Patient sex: M
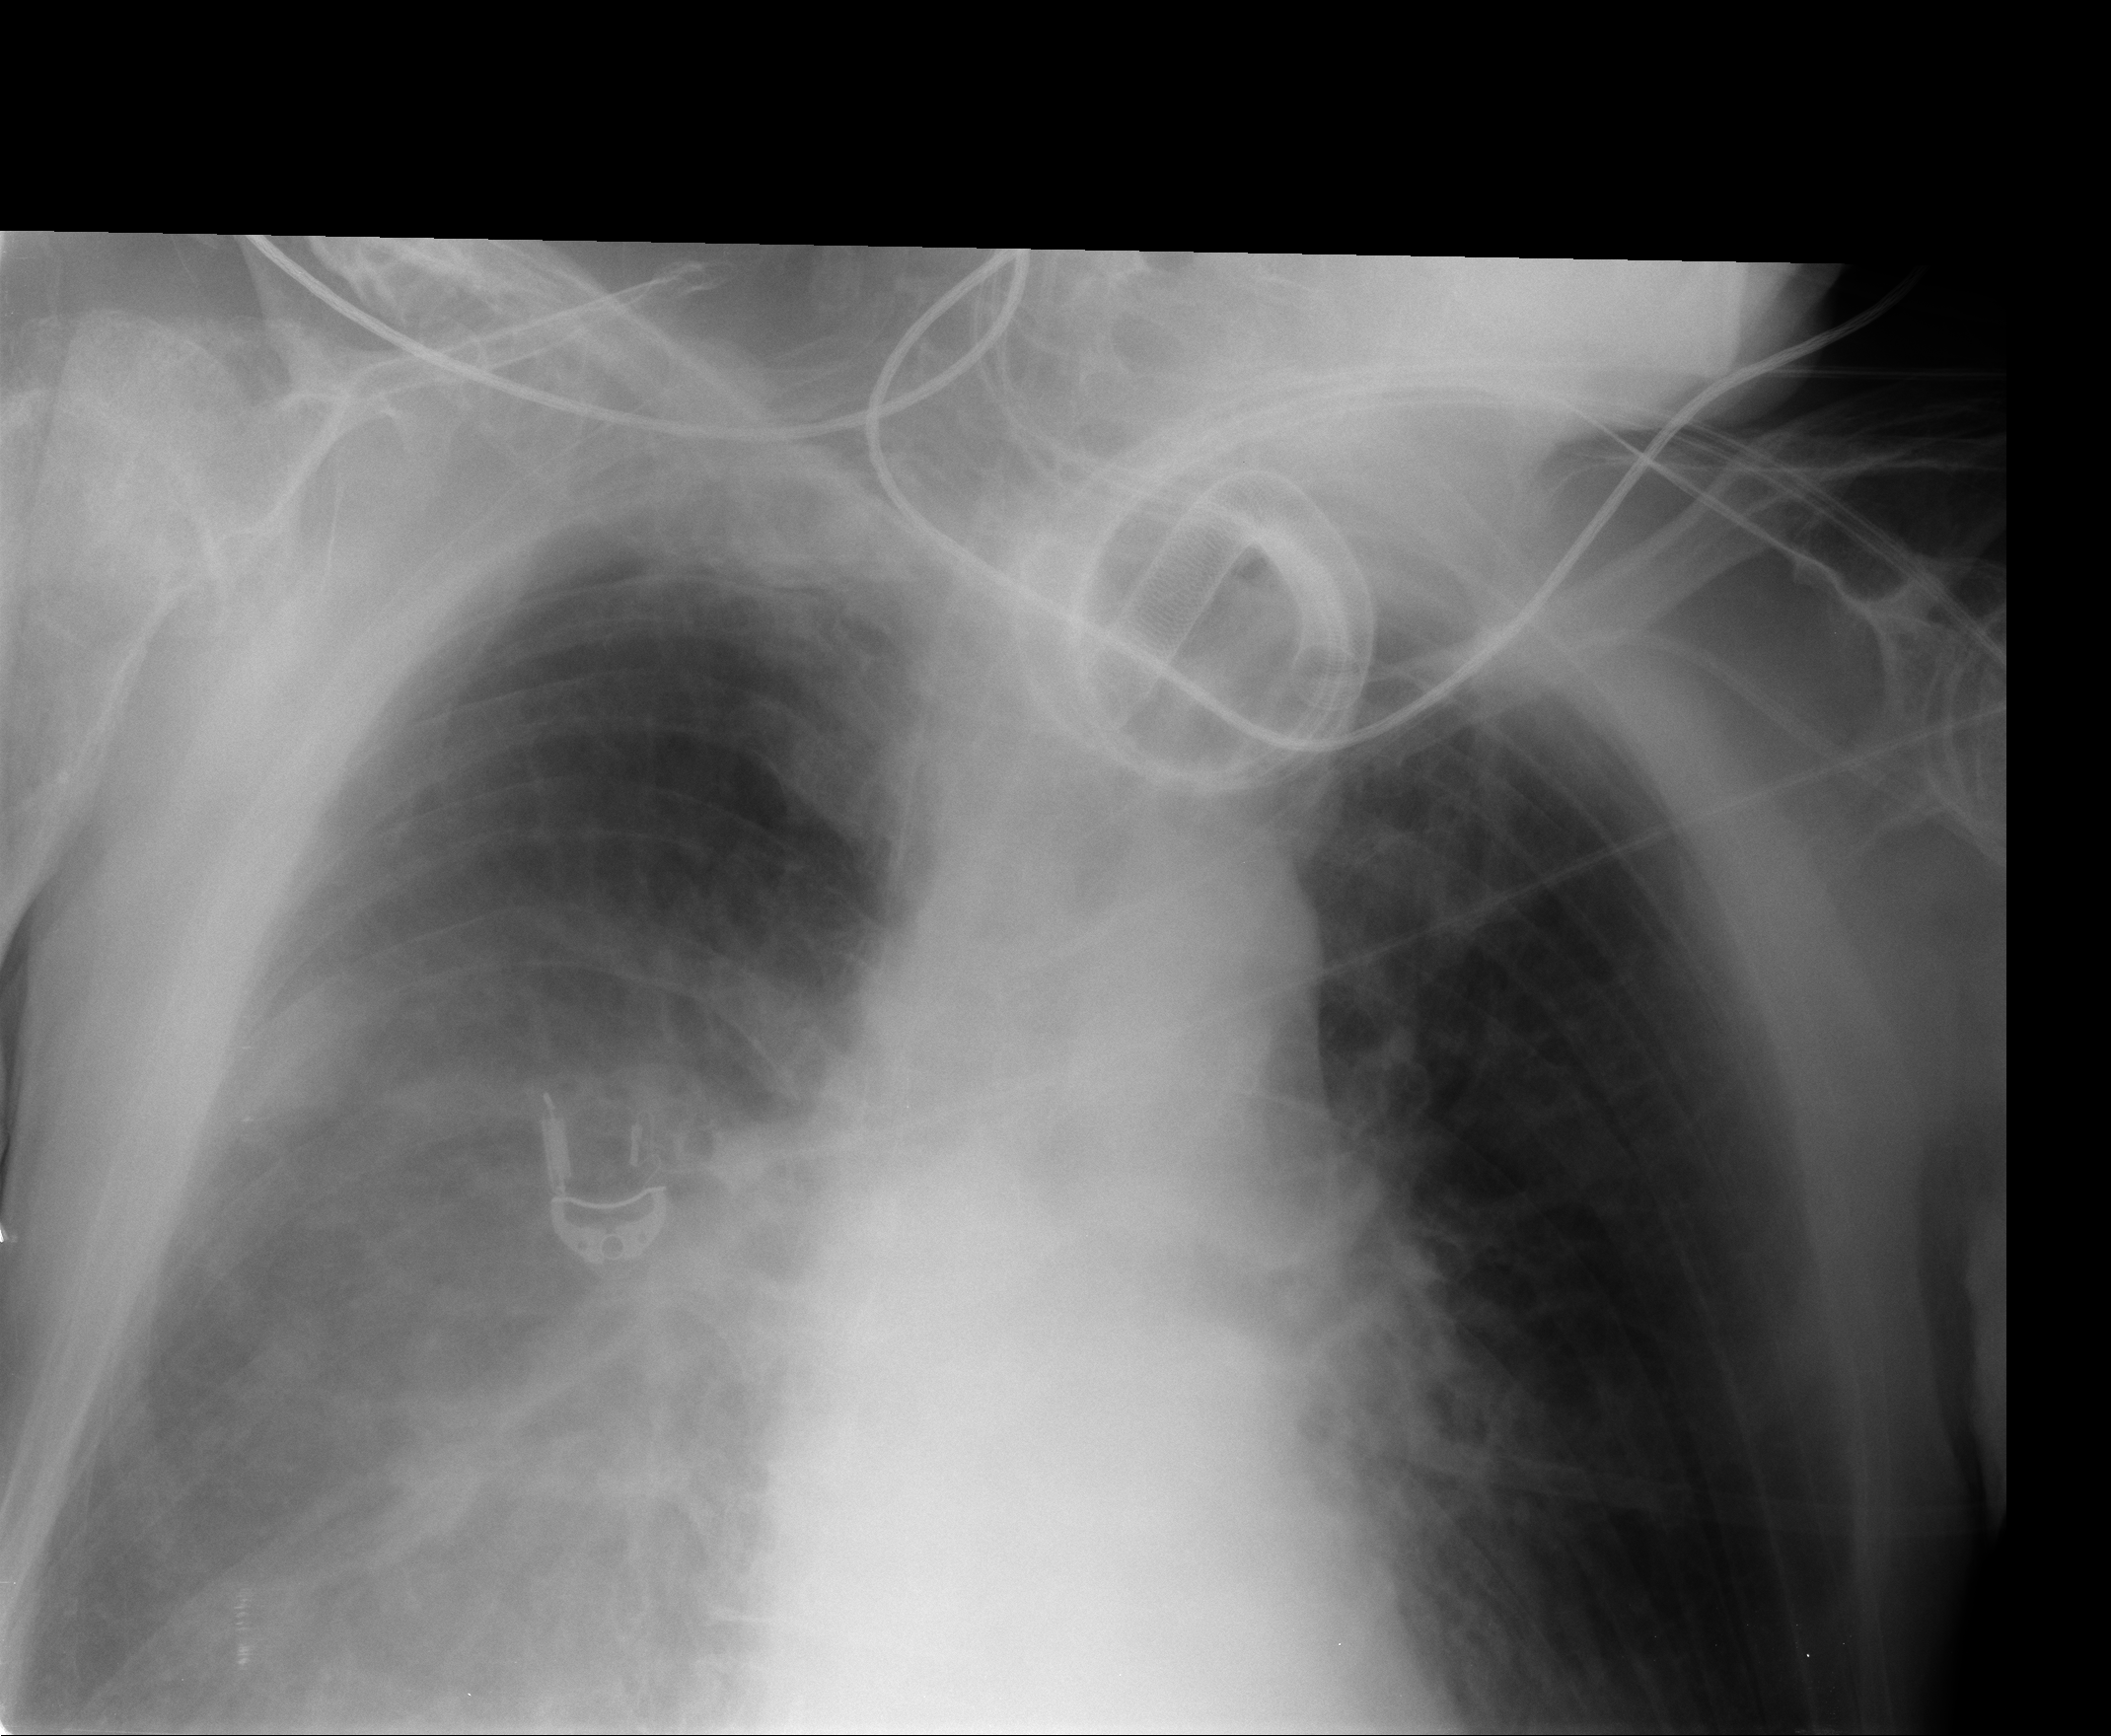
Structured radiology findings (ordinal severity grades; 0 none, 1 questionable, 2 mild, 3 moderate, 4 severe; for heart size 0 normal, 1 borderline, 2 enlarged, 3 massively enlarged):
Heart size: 0
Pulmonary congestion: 2
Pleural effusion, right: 1
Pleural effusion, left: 0
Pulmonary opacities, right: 1
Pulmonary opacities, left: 0
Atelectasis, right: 2
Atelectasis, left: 0